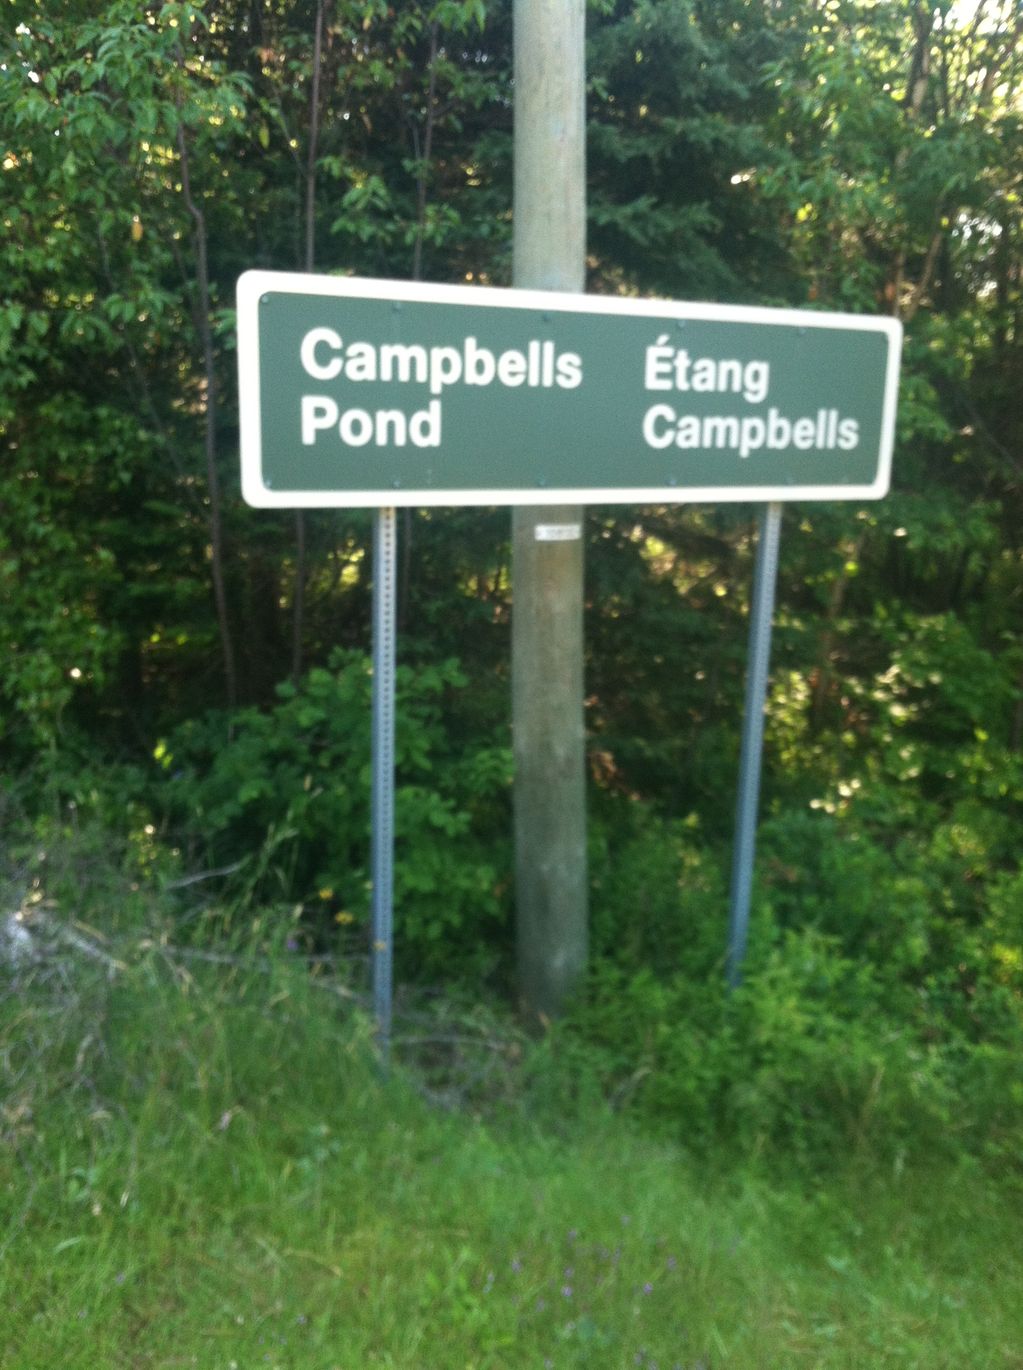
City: charlottetown